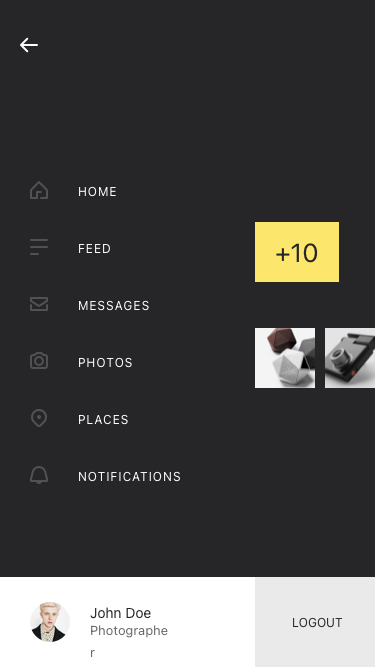
Text in this UI design:
home
feed
messages
photos
places
notifications
logout
John Doe
Photographer
+10